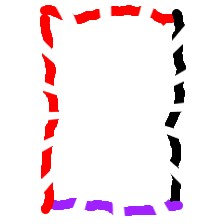
Shape: rectangle